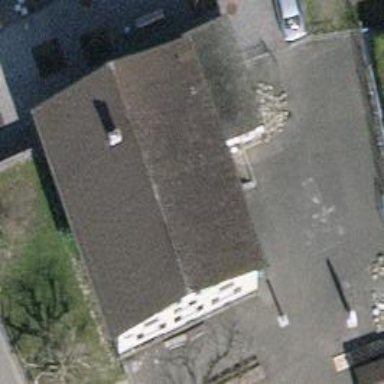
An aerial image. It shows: Kindergarten.